Interaction volume radius: 10 \u00c5
Interaction volume height: 10 \u00c5
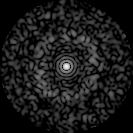
Disorder parameter: 0.8323